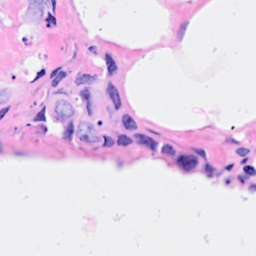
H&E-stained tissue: Breast